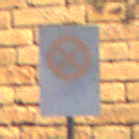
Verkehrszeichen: Taxenstand
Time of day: MorningAfternoon
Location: Outdoor (Urban)
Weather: Clear
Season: NotSpecified
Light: Natural